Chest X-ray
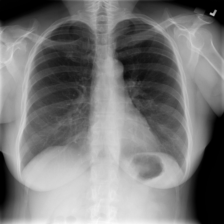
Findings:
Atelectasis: negative
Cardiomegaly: negative
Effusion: negative
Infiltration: negative
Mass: negative
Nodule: negative
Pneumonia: negative
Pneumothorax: negative
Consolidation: negative
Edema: negative
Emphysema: negative
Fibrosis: negative
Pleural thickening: negative
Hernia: negative